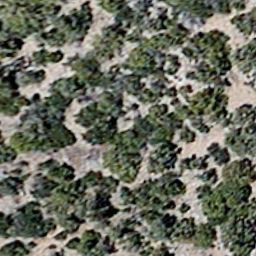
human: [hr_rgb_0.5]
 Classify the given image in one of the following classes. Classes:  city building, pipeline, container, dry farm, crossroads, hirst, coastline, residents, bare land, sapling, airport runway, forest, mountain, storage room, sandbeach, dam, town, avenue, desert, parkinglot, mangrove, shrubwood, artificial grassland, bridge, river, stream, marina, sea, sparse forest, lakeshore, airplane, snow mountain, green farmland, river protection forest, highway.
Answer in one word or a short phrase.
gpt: sparse forest